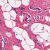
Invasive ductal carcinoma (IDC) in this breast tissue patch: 0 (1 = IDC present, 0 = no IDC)